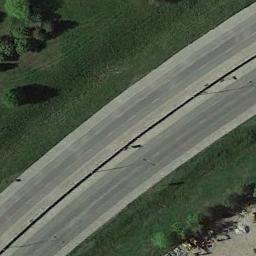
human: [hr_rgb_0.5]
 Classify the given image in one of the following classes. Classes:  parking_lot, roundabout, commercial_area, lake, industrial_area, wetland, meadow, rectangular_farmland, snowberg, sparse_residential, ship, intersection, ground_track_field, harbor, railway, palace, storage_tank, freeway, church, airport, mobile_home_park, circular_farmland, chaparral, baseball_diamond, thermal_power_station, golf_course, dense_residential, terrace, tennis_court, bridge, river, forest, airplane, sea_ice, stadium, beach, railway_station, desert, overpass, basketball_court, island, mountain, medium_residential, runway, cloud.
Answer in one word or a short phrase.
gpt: freeway